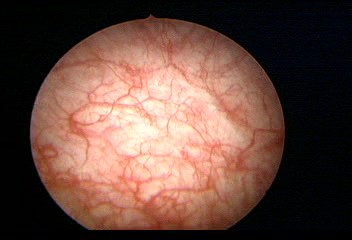
Modality: WLC
Class: Normal mucosa
Bladder cancer association: No